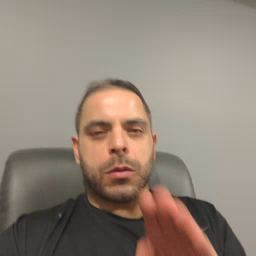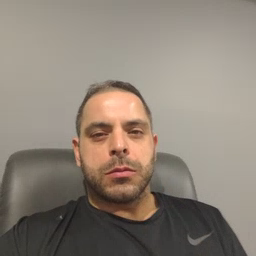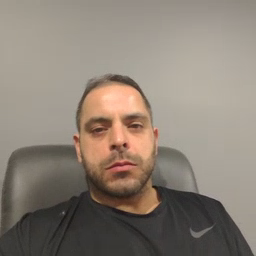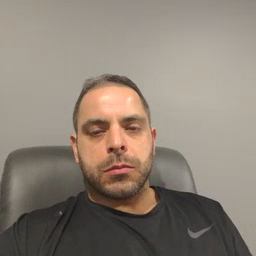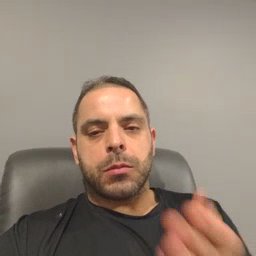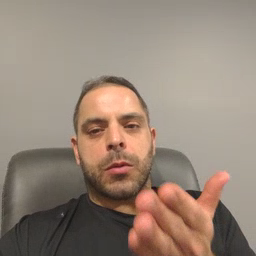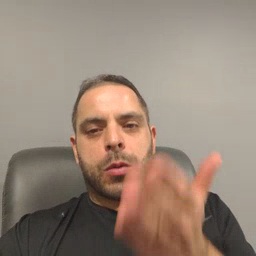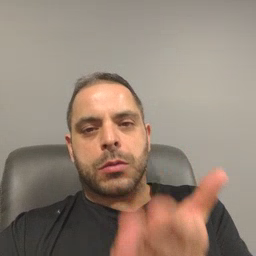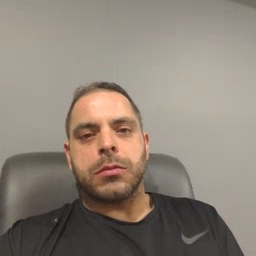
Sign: boat